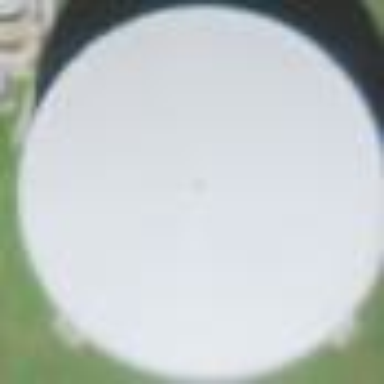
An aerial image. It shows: Silo.